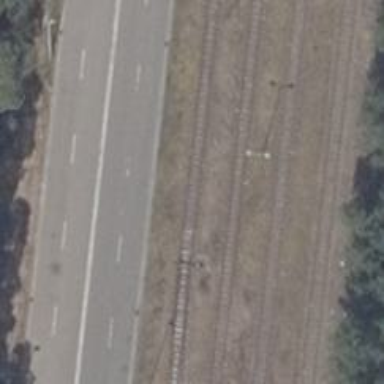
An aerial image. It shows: Railway switch with the turnout on the left side.